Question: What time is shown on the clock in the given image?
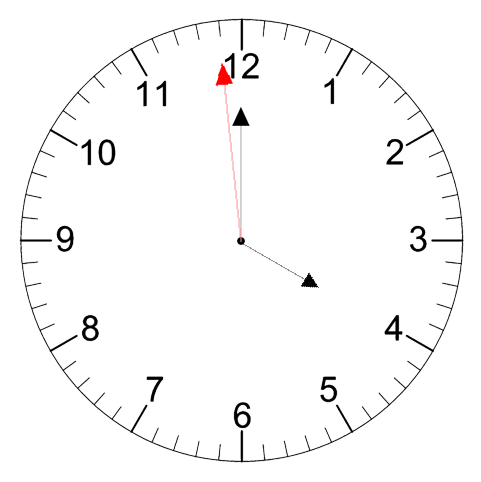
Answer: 03:59:59